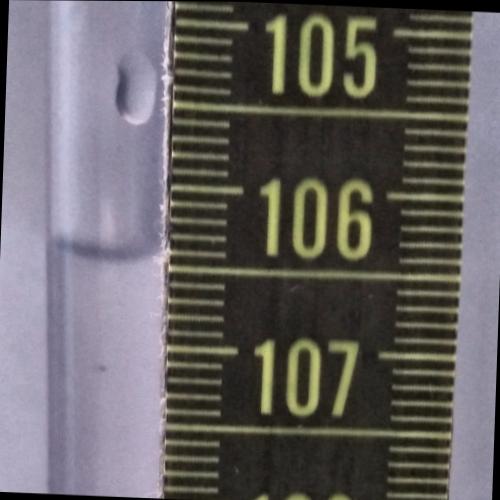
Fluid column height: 106.4 cm